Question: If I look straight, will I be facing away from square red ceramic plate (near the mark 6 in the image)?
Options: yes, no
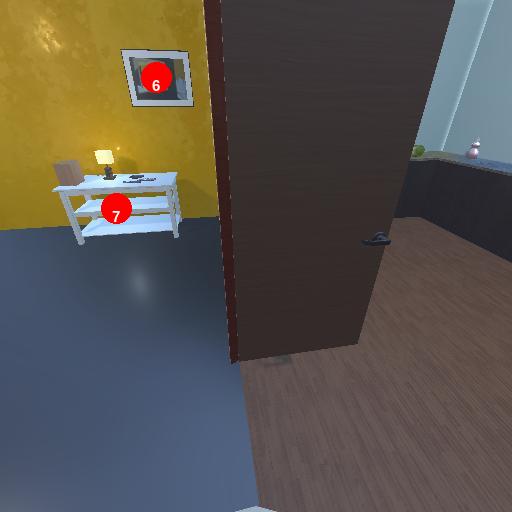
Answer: yes